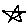
Label: star